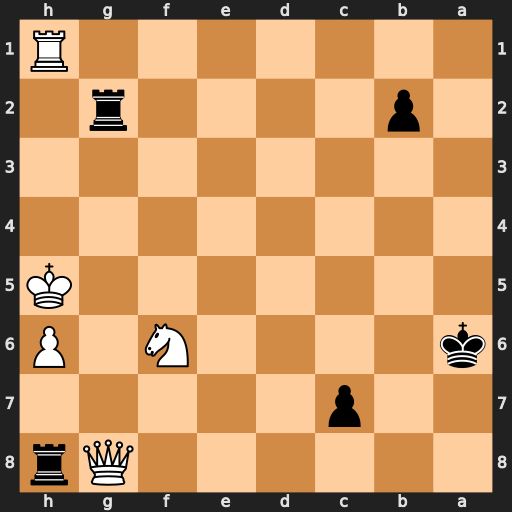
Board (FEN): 6Qr/2p5/k4N1P/7K/8/8/1p4r1/7R
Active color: b
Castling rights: -
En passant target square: -
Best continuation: Rhxg8 Nxg8 Rh2+ Rxh2 b1=Q